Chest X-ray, PA view. Patient: 45 years old, sex M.
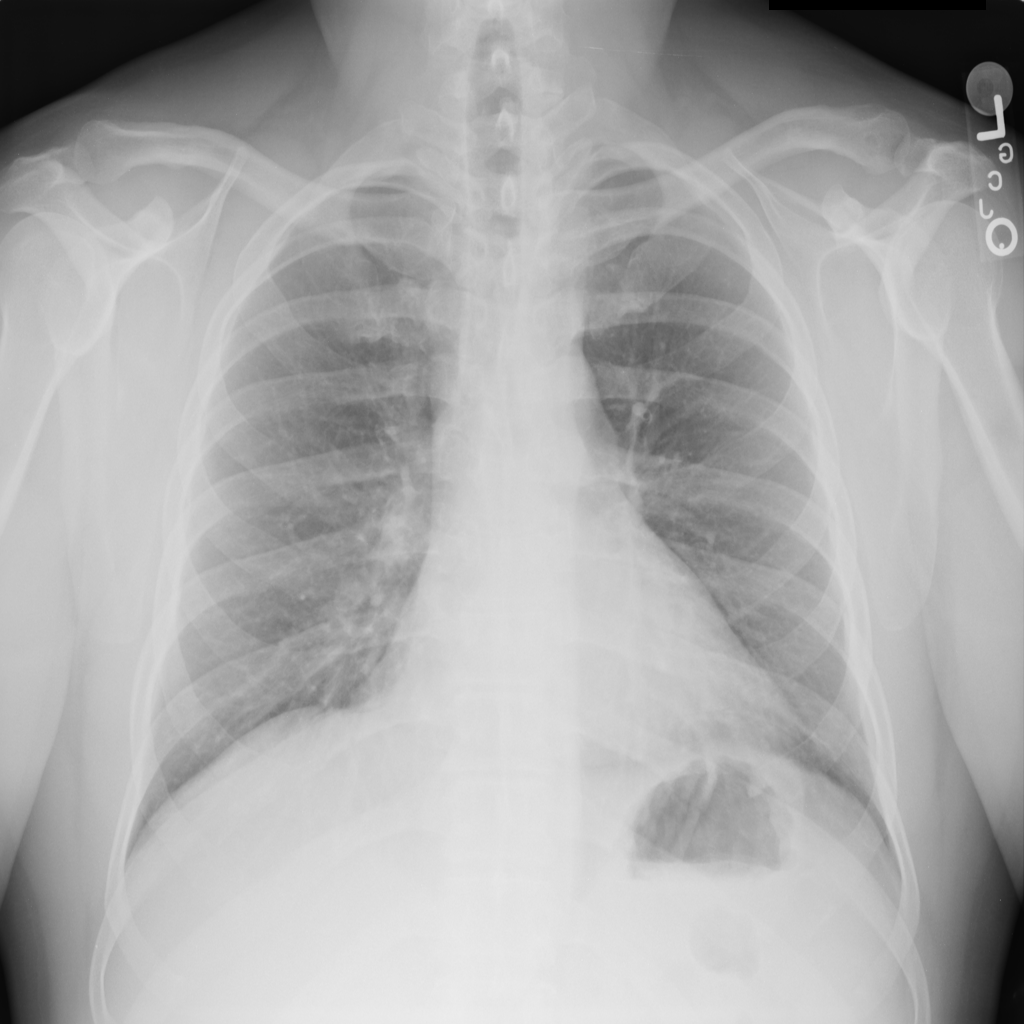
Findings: No Finding